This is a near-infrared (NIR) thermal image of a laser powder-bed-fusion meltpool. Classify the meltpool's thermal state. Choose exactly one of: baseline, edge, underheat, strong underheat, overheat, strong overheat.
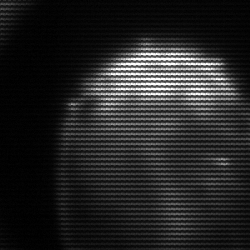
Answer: edge